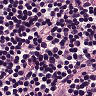
Metastatic tissue present: no